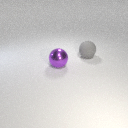
large gray rubber sphere behind large purple metal sphere